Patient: sex F, age 60
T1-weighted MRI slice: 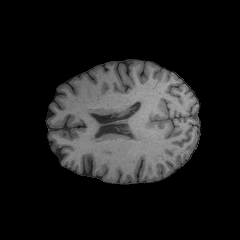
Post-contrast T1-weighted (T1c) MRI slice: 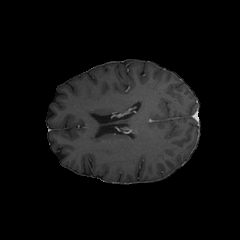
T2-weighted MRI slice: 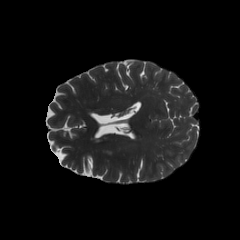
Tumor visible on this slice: no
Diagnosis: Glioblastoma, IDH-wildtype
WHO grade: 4